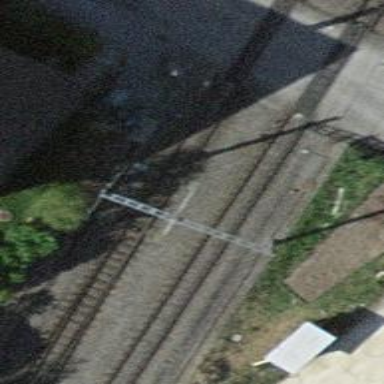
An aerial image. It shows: Railway switch.